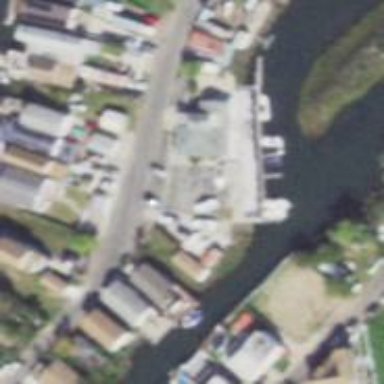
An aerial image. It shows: Boatyard along the waterway.